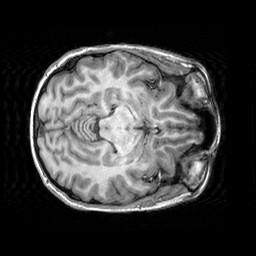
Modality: T1w
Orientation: axial
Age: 19
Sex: female
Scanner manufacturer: siemens
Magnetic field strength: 3 T
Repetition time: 2.3 s
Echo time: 0.00303 s